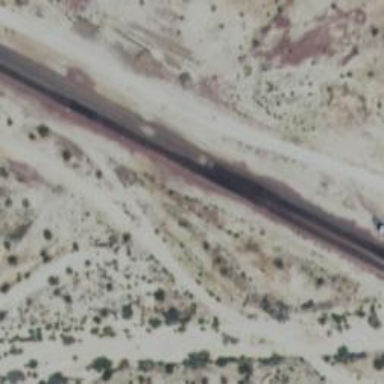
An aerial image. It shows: Abandoned railway.